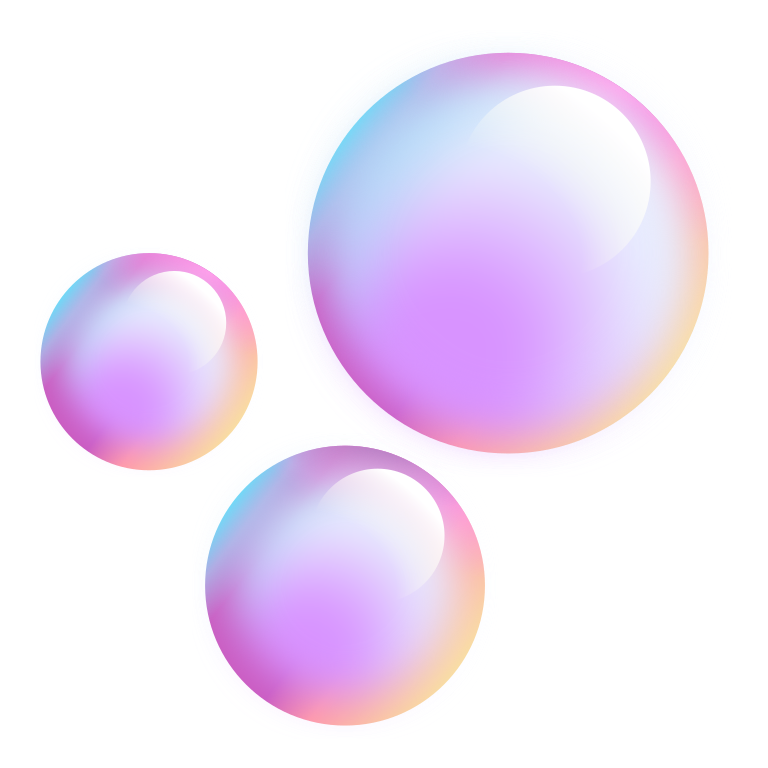
bubbles color